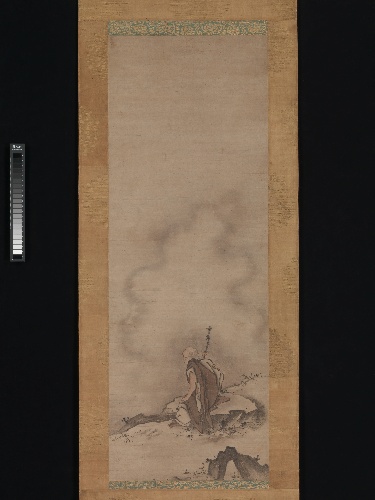
Title: 霊彩筆　豊干寒山拾得図|Fenggan, Hanshan, and Shide
Artist: Reisai
Artist bio: Japanese, active ca. 1430–50
Date: first half of the 15th century
Object type: Hanging scrolls
Classification: Paintings
Medium: Pair of hanging scrolls; ink and color on paper
Culture: Japan
Period: Muromachi period (1392–1573)
Dimensions: Image (a): 37 7/8 × 13 5/8 in. (96.2 × 34.6 cm)
Overall with mounting (a): 72 15/16 × 18 11/16 in. (185.3 × 47.5 cm)
Overall with knobs (a): 72 15/16 × 20 5/16 in. (185.3 × 51.6 cm)
Image (b): 37 15/16 × 13 9/16 in. (96.3 × 34.5 cm)
Overall with mounting (b): 72 5/8 × 18 11/16 in. (184.5 × 47.4 cm)
Overall with knobs (b): 72 5/8 × 20 1/4 in. (184.5 × 51.5 cm)
Department: Asian Art
Credit line: Mary Griggs Burke Collection, Gift of the Mary and Jackson Burke Foundation, 2015
Accession year: 2015
Repository: Metropolitan Museum of Art, New York, NY
Tags: Men